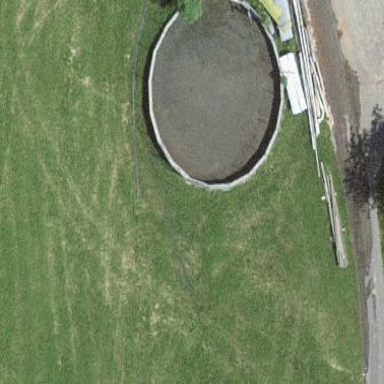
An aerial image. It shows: Silo.